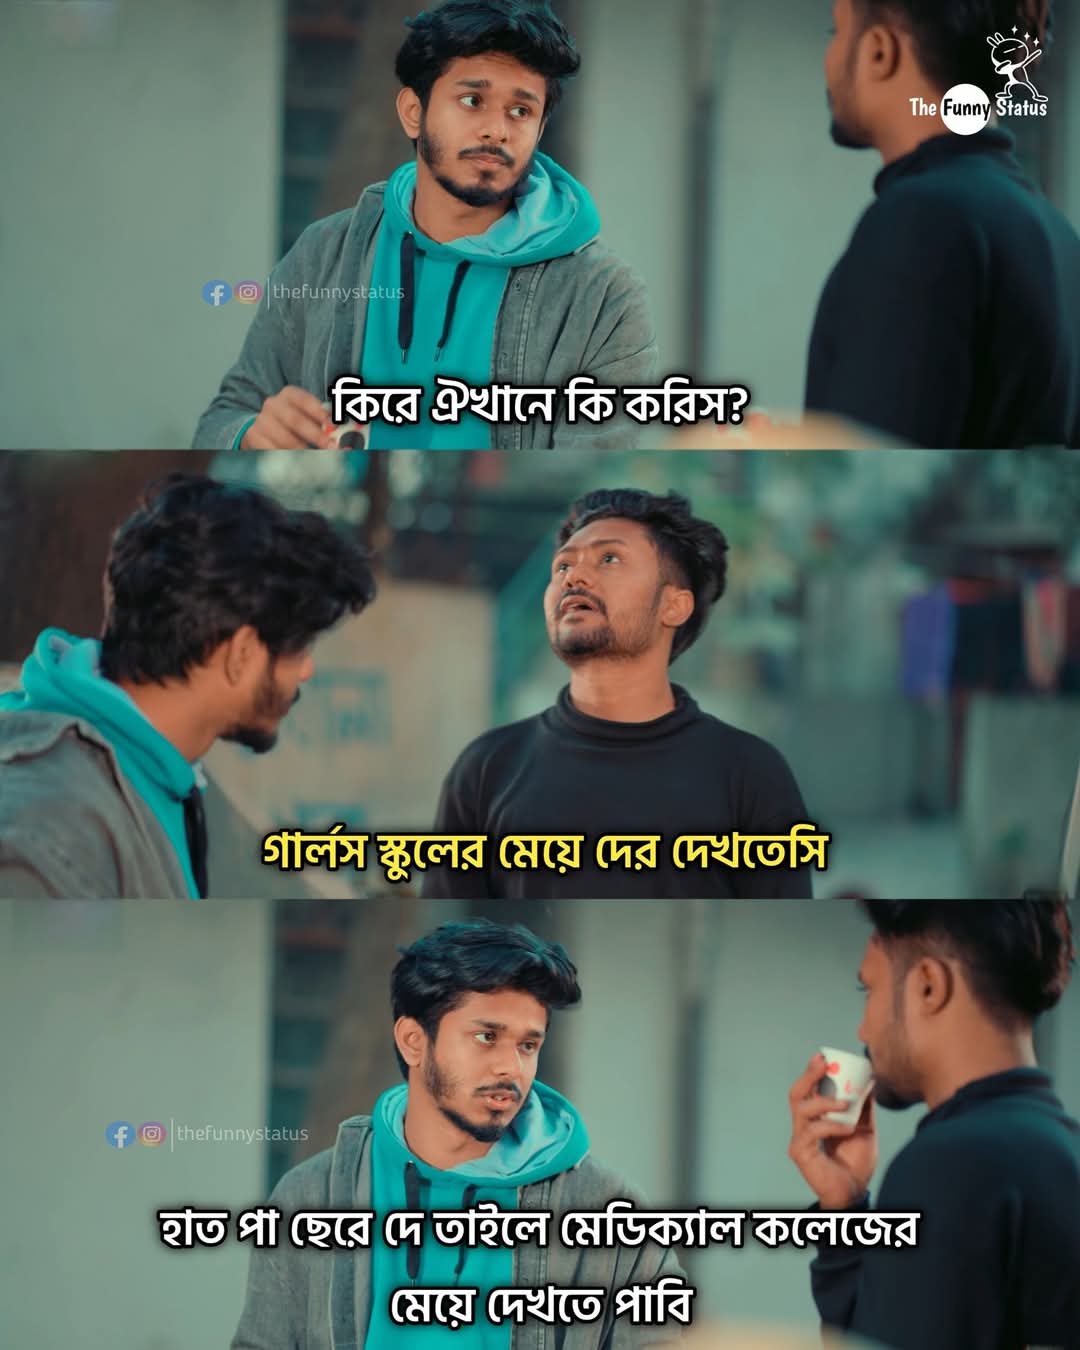
Text: কিরে ঐখানে কি করিস?
গার্লস স্কুলের মেয়ে দের দেখতেসি
হাত পা ছেরে দে তাইলে মেডিক্যাল কলেজের মেয়ে দেখতে পাবি
Label: Non Hate